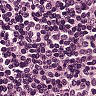
Metastatic tissue present: no